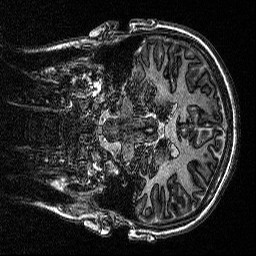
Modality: MP2RAGE
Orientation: coronal
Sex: female
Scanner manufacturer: siemens
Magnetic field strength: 3 T
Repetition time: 5 s
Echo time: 0.00292 s